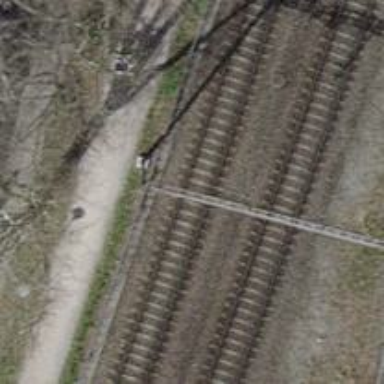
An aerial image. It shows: Catenary mast for power lines.